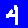
Digit: 4